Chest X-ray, AP view. Patient: 51 years old, sex F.
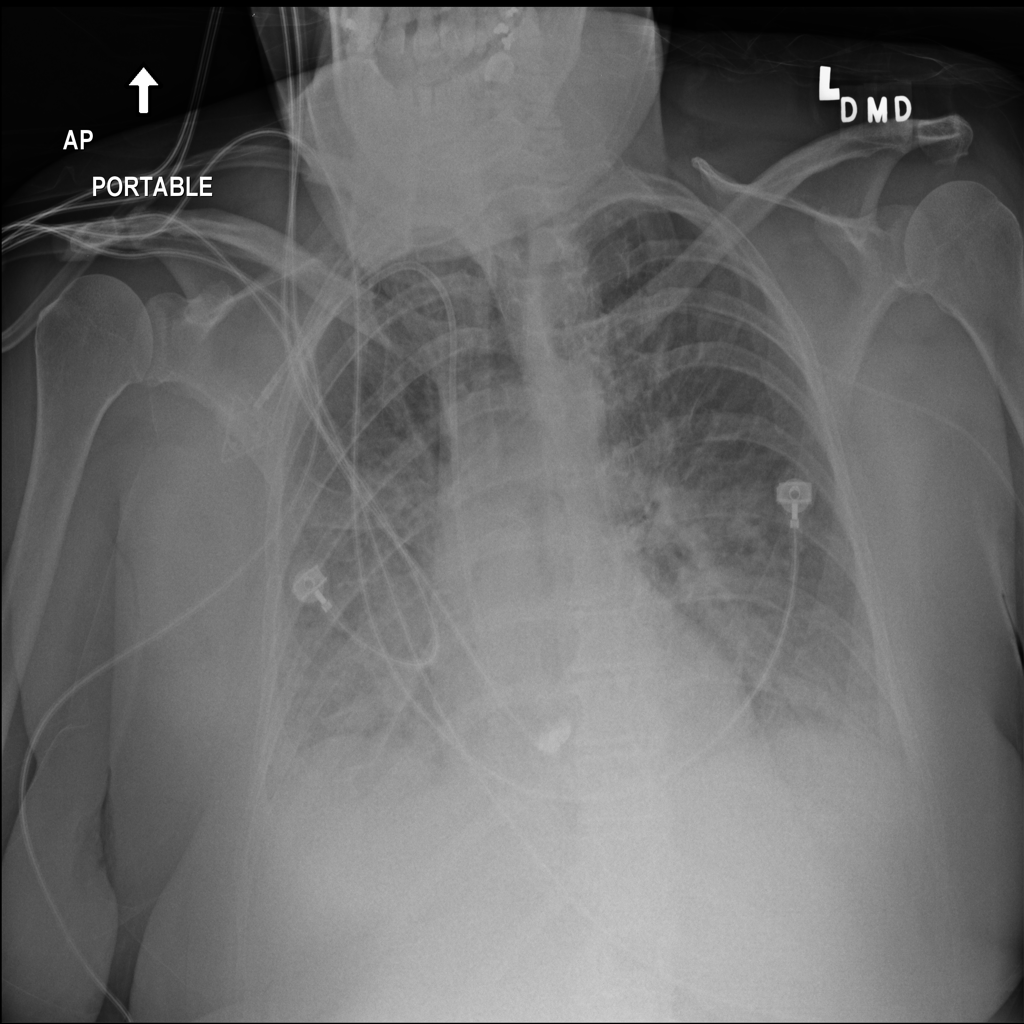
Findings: Edema